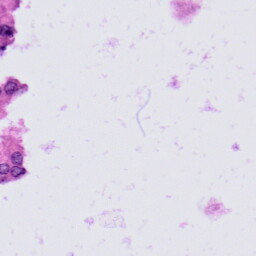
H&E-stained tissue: Prostate